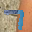
Label: 7